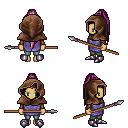
a pixel art fantasy rpg character, female body template, human, tanned skin, chain tabard jacket, teal pants, pink extra-long topknot hairstyle, cloth hood, cloth bracers, metal boots, spear, four views (front, back, left, right), 2x2 character sprite sheet, small pixel art, hard edges, no anti-aliasing